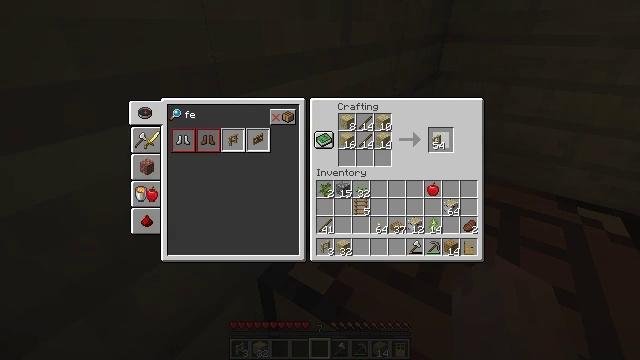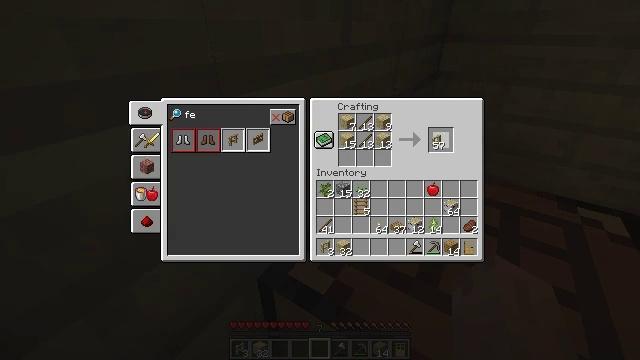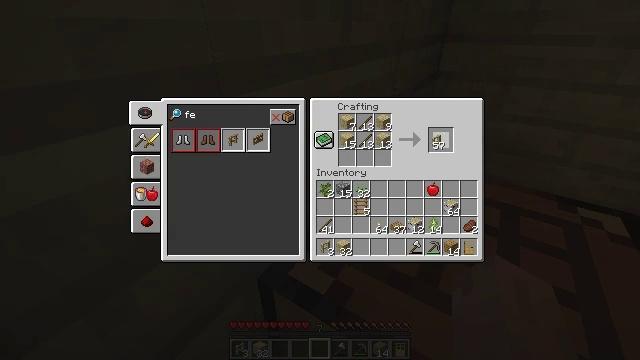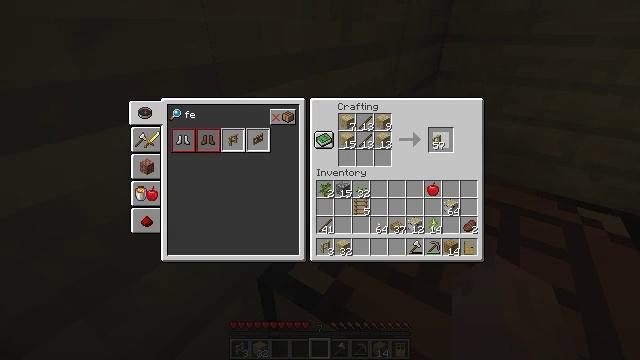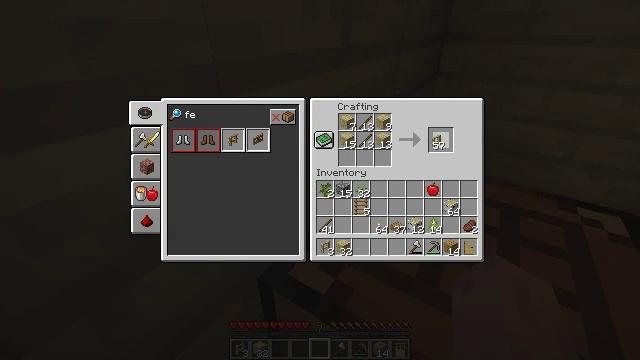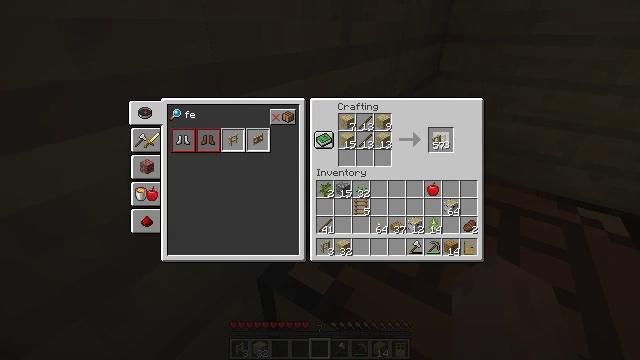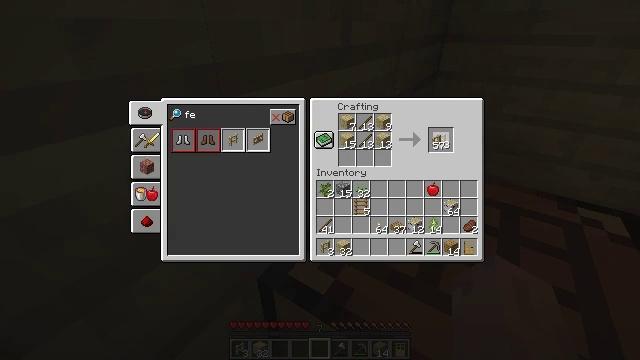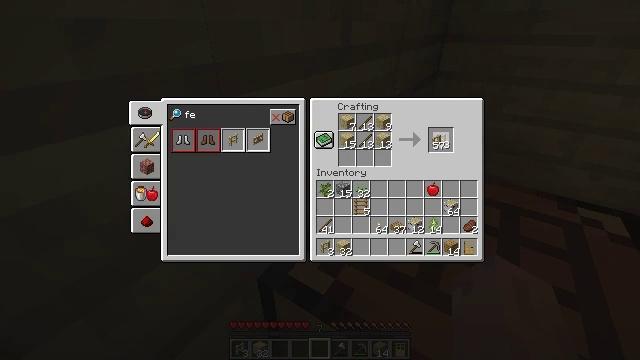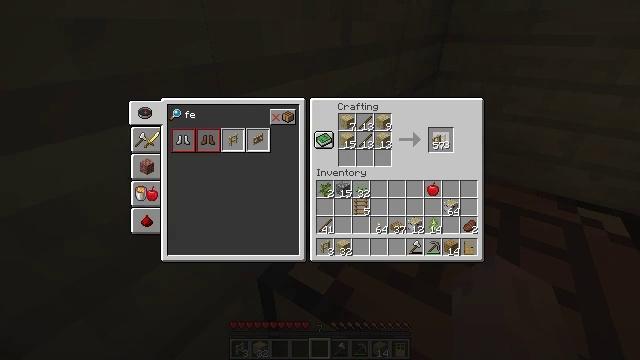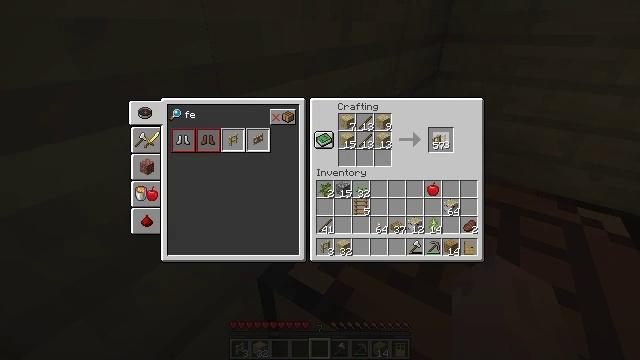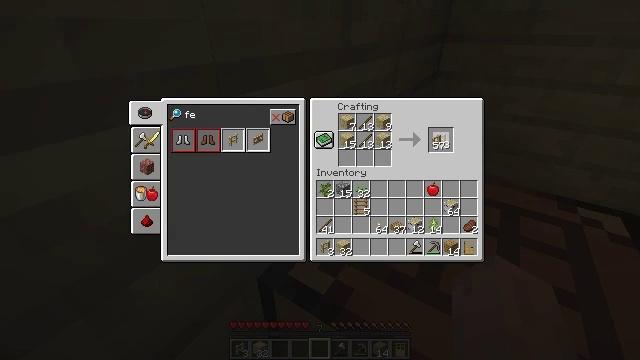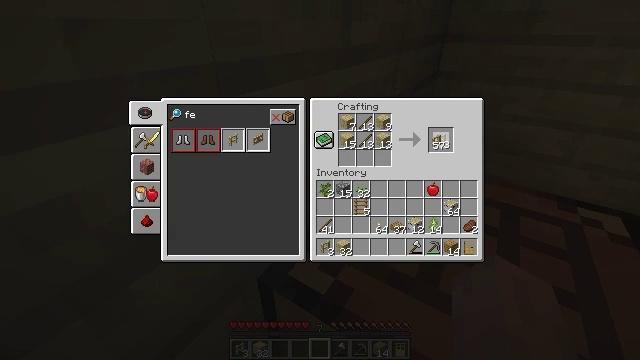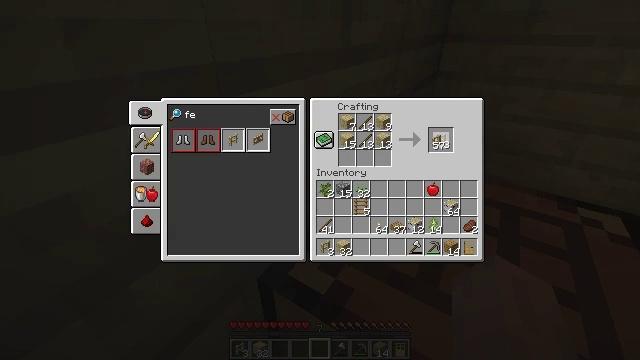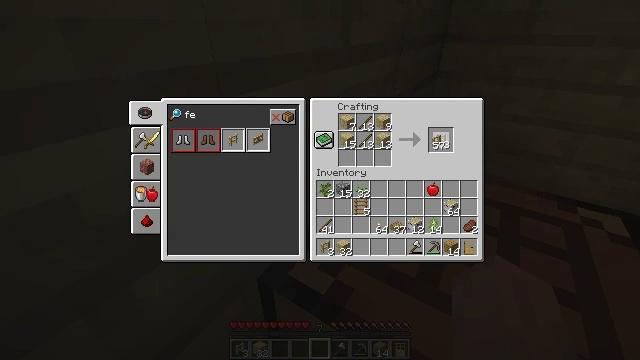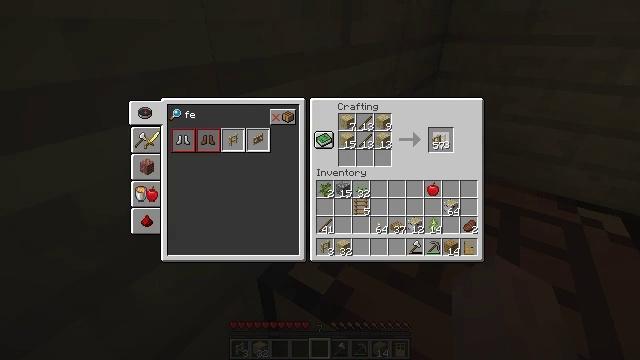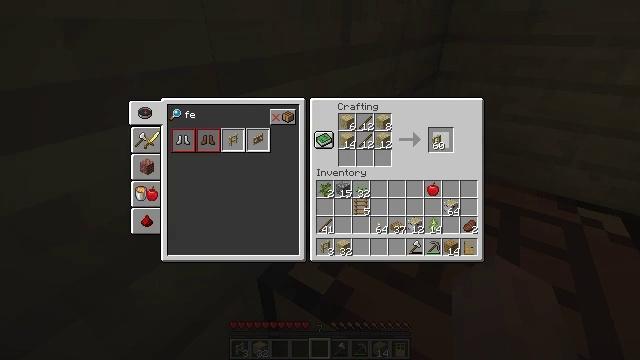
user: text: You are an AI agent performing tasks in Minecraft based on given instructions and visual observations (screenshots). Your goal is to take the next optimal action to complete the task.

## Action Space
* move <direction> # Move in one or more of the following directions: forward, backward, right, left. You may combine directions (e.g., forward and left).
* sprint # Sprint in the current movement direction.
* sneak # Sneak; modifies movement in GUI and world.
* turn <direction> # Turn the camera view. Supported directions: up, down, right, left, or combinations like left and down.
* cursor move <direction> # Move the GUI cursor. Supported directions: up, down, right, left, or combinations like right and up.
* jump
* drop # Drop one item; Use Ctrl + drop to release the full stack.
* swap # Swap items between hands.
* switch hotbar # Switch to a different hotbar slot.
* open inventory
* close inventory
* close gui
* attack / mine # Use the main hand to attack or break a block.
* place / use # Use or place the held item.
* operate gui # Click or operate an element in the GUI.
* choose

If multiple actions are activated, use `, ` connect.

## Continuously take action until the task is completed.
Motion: motion action
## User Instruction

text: Assemble a birch fence with birch planks on a crafting table.
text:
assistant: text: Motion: no_op
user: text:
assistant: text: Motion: no_op
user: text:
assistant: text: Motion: no_op
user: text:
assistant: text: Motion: no_op
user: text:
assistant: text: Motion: no_op
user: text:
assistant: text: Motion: no_op
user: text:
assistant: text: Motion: no_op
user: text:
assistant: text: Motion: no_op
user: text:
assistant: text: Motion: no_op
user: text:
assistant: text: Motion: no_op
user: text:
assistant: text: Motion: no_op
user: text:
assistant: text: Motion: operate gui
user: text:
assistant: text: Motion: operate gui
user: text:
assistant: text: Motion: operate gui
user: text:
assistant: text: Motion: no_op
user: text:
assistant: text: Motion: no_op
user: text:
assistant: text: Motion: no_op
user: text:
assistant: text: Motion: no_op
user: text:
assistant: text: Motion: no_op
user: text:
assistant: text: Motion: no_op
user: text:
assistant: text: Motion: no_op
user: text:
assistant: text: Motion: no_op
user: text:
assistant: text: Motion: no_op
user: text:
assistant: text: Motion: operate gui
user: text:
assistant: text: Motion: operate gui
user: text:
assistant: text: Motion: operate gui
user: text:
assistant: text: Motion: no_op
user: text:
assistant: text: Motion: no_op
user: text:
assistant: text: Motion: no_op
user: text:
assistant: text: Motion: no_op